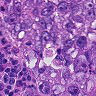
Metastatic tissue present: yes